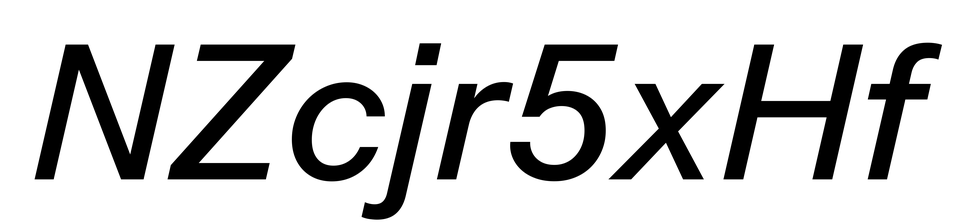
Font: InstrumentSans-Italic_Medium_Italic